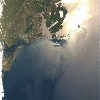
Label: water